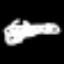
Label: square